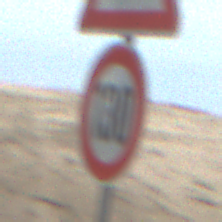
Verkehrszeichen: Geschwindigkeit130
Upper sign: UnebeneFahrbahn
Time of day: Midday
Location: Roofed (Beach)
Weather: Overcast
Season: NotSpecified
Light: Natural